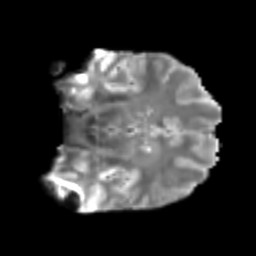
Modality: T2w
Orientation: coronal
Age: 42
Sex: male
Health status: healthy
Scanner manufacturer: philips
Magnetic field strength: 3 T
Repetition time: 4.031 s
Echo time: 0.08907 s